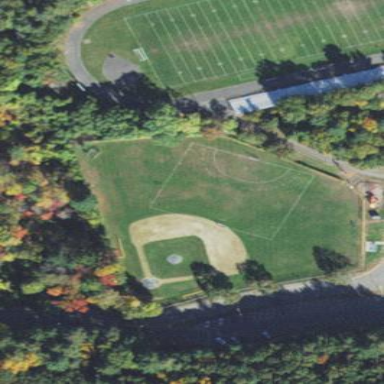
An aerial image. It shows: Baseball pitch for leisure land.